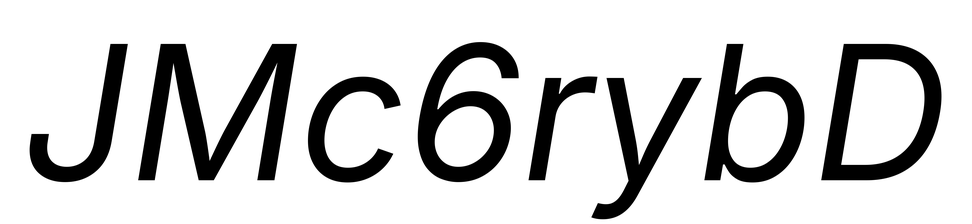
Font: Inter-Italic_Italic